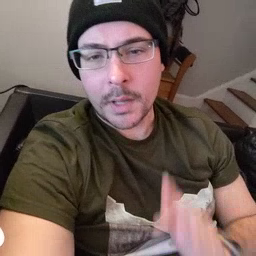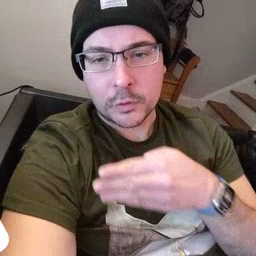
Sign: after